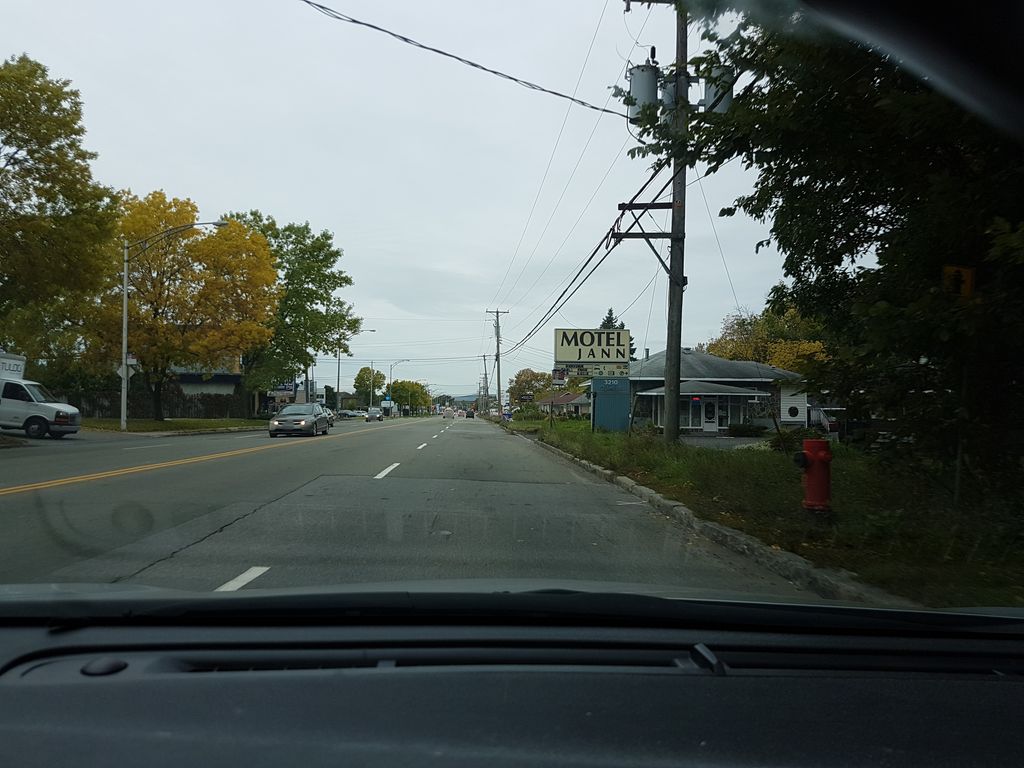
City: quebec_city